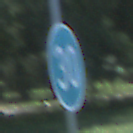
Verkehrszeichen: VorgeschriebeneMindestgeschwindigkeit
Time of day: Midday
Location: Outdoor (Nature)
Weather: Clear
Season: Summer
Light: Natural